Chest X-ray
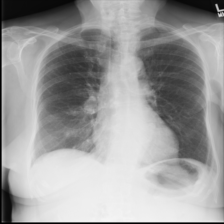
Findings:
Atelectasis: negative
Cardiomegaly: negative
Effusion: negative
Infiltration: negative
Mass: negative
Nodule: negative
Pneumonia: negative
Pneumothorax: negative
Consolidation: negative
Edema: negative
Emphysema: negative
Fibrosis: negative
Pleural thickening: negative
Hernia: negative